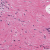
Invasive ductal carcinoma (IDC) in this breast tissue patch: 0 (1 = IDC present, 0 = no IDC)